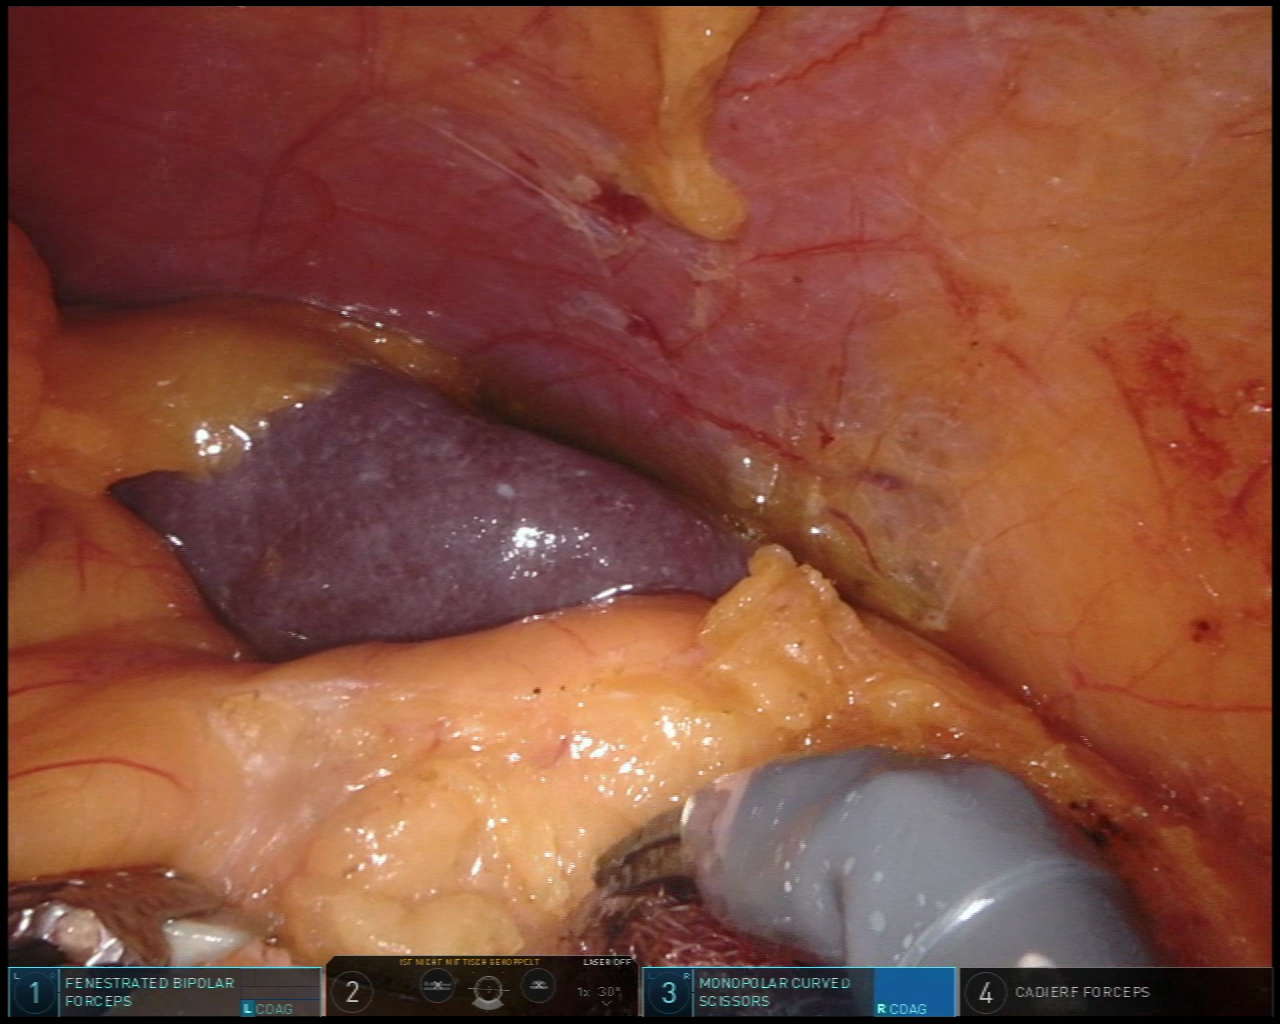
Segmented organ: spleen
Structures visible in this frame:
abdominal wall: yes
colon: no
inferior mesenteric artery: no
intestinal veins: no
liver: no
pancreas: no
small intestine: no
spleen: yes
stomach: no
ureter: no
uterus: no
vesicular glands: no